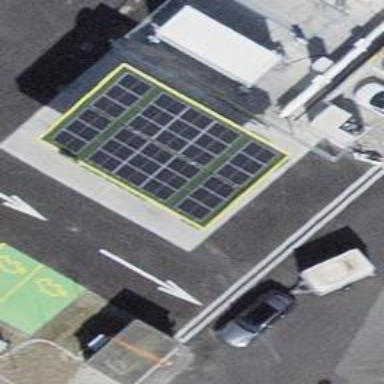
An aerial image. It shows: Solar power generator with photovoltaic panels.